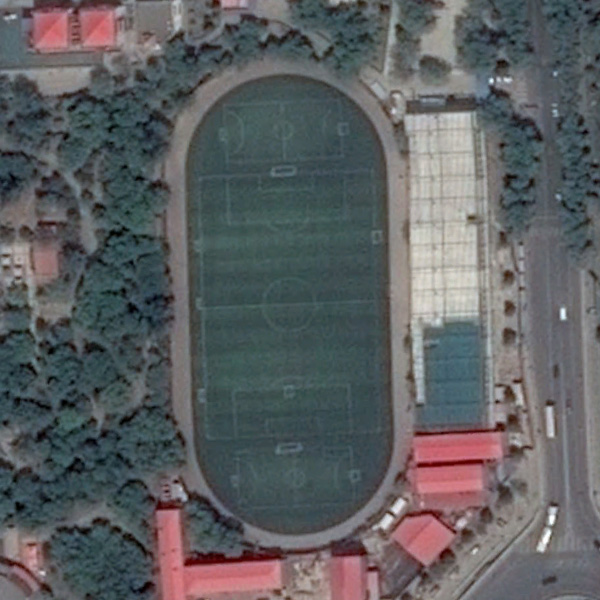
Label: Playground